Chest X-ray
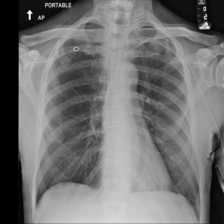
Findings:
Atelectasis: negative
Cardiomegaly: negative
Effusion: negative
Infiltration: positive
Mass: negative
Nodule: negative
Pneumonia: negative
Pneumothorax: negative
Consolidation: negative
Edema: negative
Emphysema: negative
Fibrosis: negative
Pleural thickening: negative
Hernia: negative